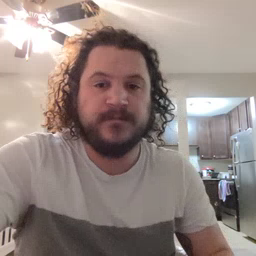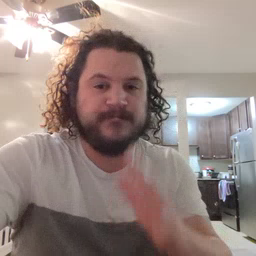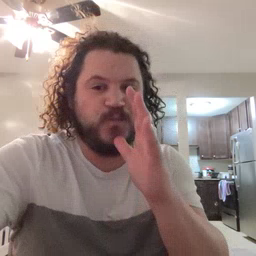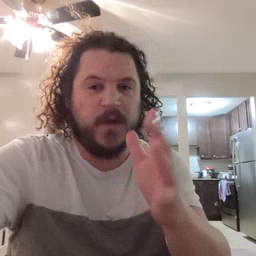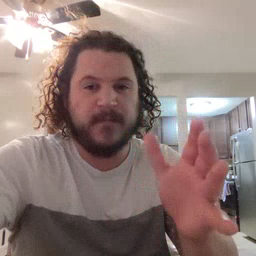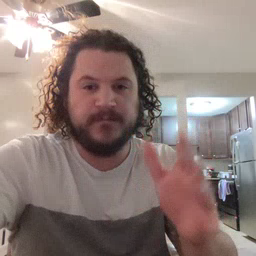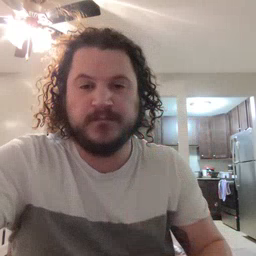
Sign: grandma